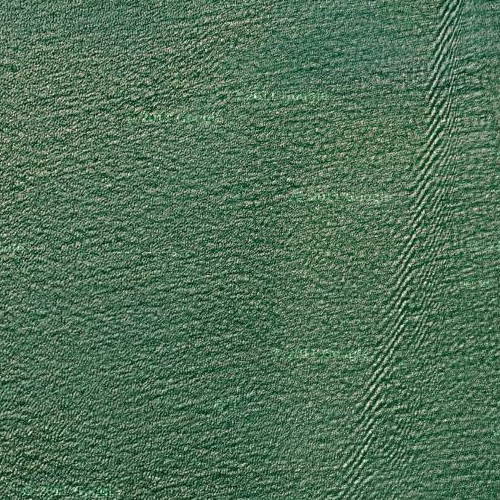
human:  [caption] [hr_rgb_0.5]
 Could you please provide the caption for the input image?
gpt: This is a part of deep green sparkling sea .

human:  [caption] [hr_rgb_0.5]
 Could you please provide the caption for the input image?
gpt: This is a part of deep green sparkling sea .

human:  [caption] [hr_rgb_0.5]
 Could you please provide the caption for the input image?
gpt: This is a part of deep green sparkling sea .

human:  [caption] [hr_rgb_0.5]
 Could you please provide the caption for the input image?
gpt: A part of ocean with deep green waters .

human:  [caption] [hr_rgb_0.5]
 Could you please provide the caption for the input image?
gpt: This is a part of deep green sparkling sea .